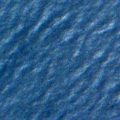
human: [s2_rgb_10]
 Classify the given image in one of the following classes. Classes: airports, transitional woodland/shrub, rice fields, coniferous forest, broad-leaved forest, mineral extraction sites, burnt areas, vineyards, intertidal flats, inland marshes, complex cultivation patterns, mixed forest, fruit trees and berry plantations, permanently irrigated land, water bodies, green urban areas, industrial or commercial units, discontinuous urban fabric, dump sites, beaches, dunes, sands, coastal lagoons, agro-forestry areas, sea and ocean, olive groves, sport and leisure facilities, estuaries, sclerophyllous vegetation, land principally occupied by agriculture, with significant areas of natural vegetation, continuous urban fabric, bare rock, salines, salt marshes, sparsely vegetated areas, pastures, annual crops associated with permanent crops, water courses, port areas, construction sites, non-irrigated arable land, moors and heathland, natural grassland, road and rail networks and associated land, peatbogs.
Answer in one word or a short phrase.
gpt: sea and ocean